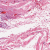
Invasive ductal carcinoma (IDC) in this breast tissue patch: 0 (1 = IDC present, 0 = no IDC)